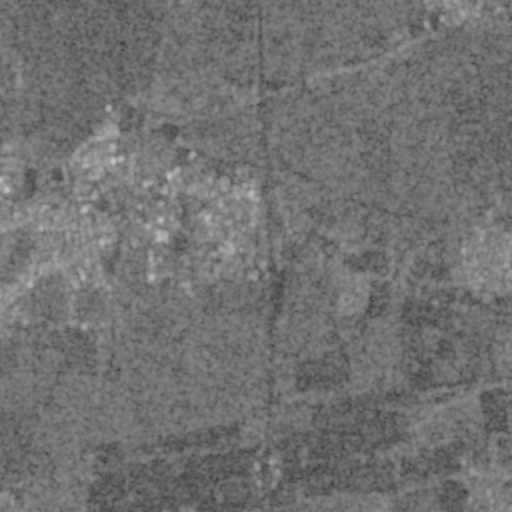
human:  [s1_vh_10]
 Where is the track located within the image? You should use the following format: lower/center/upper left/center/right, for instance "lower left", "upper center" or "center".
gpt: The track is located in the upper left of the image.
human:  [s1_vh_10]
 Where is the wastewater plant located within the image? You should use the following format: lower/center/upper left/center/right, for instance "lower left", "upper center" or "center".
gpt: The wastewater plant is located in the center of the image.
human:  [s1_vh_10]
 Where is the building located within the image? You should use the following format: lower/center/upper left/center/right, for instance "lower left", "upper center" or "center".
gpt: There is no building in the image.

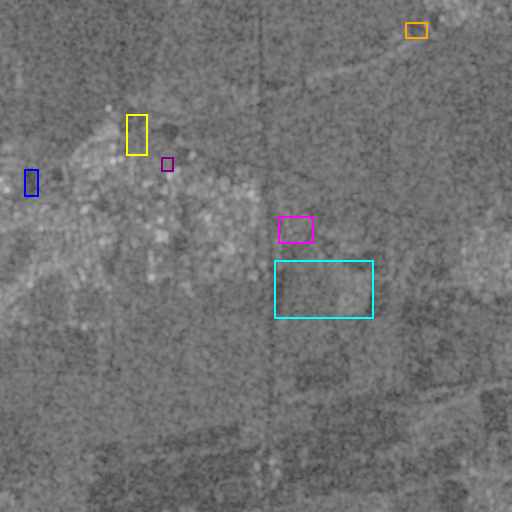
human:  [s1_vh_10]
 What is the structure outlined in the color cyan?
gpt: The structure outlined in cyan is a crop field.
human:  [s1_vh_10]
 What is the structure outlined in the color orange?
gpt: The structure outlined in orange is a park.
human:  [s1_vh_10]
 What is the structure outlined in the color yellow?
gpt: The structure outlined in yellow is a parking lot.
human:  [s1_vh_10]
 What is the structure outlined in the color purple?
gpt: The structure outlined in purple is a power substation.
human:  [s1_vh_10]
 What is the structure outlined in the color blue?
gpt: The structure outlined in blue is a track.
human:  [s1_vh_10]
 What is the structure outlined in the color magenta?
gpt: The structure outlined in magenta is a wastewater plant.
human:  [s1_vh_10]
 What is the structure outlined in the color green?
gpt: There is no green outline.